Aerial crown-view tile of a tropical tree (Barro Colorado Island, Panama), acquired 20241112:
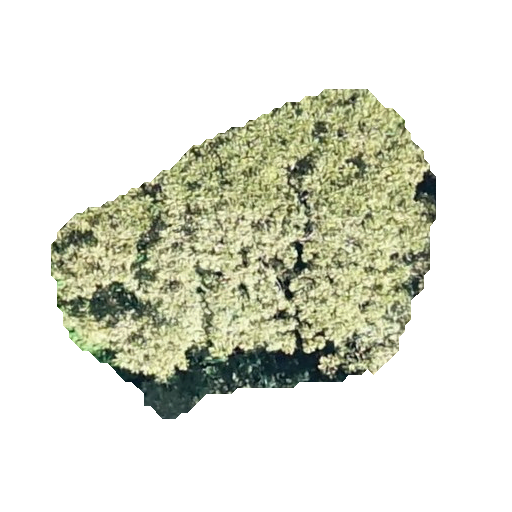
Species: Dipteryx oleifera
GBIF accepted scientific name: Dipteryx oleifera
Crown area: 133.543 m²